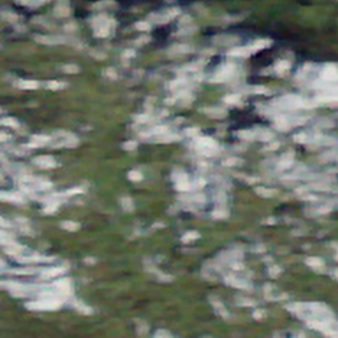
Label: other